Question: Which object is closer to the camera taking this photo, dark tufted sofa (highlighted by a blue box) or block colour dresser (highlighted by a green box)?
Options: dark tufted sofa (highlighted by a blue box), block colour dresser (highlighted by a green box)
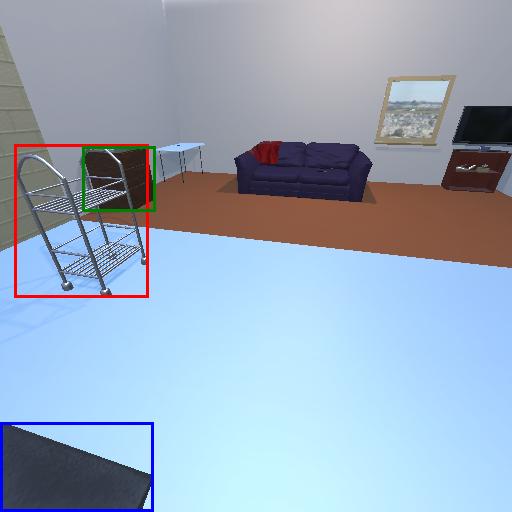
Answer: dark tufted sofa (highlighted by a blue box)